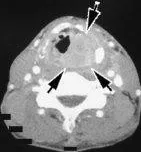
Before and after chemoradiotherapy. (b) CT showing a tumor occupying the left pharyngeal cavity and infiltrating the thyroid cartilage.
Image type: radiology (ct)